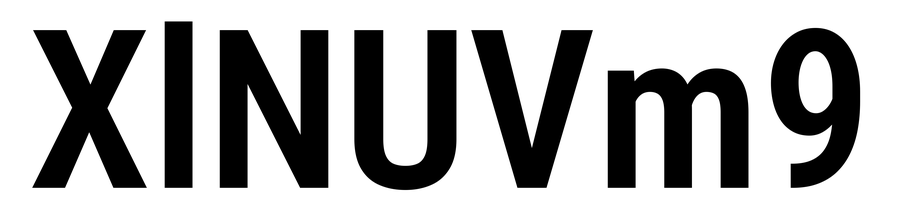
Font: Roboto_Condensed_SemiBold